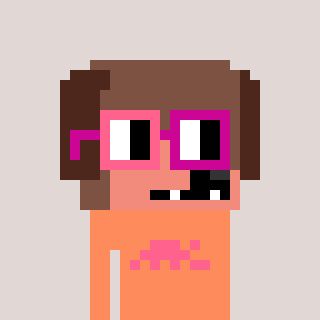
a pixel art character with square pink and red glasses, a dog-shaped head and a peachy-colored body on a warm background